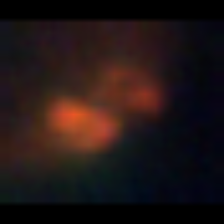
Taxon: Chaetoceros
Group: Diatoms